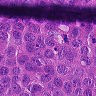
Metastatic tissue present: yes